Question: Recently searching for a 'technical article' I stumbled upon this Microsoft page: <URL>. I found the paper I was looking for but was amazed by its feature.
Have a look at this page: <URL>.
The above page uses 'SilverLight' and will recommend you to .
Like a curious human being I am now thinking of possible ways to implement it. A part of it seems easy:
1. Parse the documents
2. Make a list a authors(V) and distance between them (E) (i.e. co-author or co-co-author)
3. Traverse the above graph (Breadth First)
4. Show the top 5 or 6 connections
I know (or rather feel) this could be easily done in Flash, javascript or silverlight. But is there a way to do this using Java 2D/3D or OpenGL bindings?
Any or every thoughts are welcome.
---

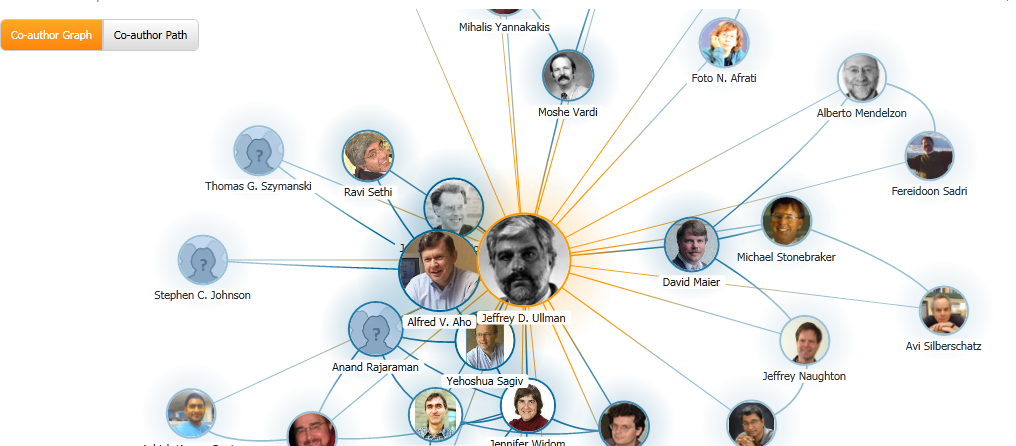
Answer: One option would be <URL>.